Question: The 'gridview' is databound using('sqlcommand', 'datatable').and first column is empty text box.
How can i give number to text box on 'cell_click' event ?
Means when i click on row that row(first column) must assign number (start from number 1) to text column cell
following table is my gridview

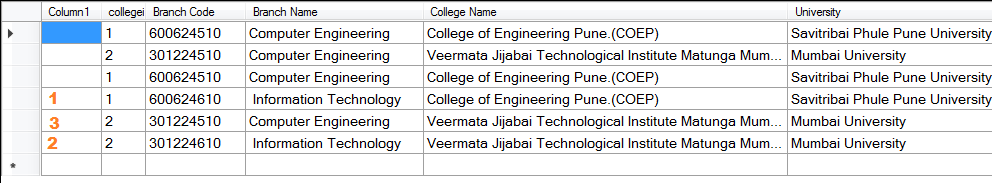
Answer: Handel the event 'dataGridView1' of your 'datagridView' like :
'''
private void dataGridView1_CellClick(object sender, DataGridViewCellEventArgs e)
{
dataGridView1.Rows[e.RowIndex].Cells["Column1"].Value = n.ToString ();
n++;
}
'''
and declare a variable 'n' as 'int' in the top of your form like :
'''
public partial class Form1 : Form
{
int n = 1;
public Form1()
{
InitializeComponent();
}
'''